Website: bh-photo
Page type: address-validator
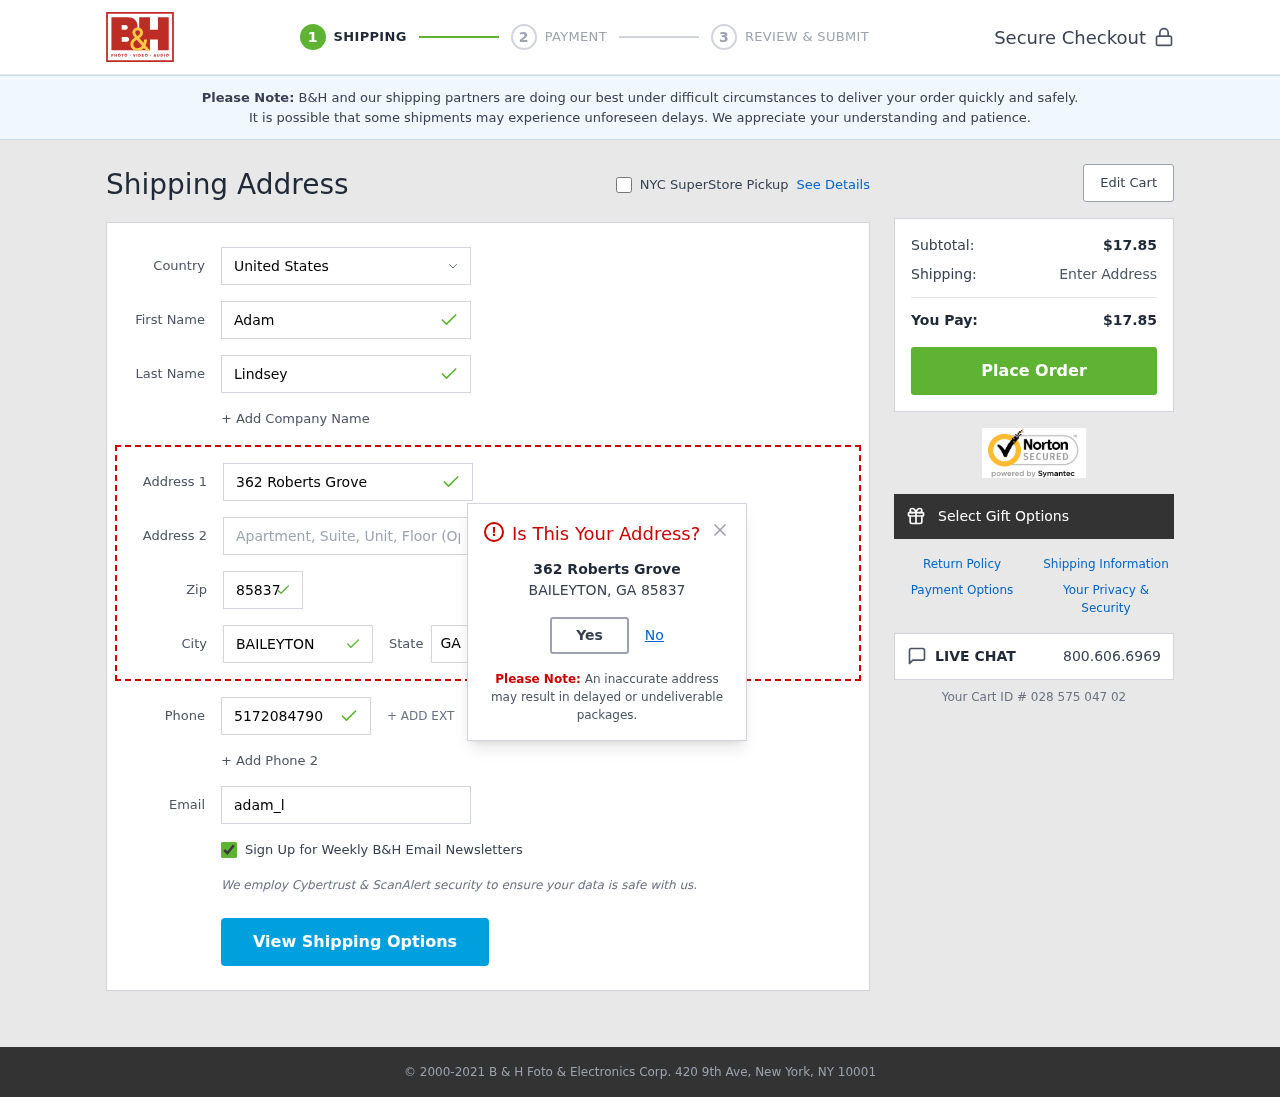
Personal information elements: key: PII_CITY
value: Baileyton
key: PII_COUNTRY
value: United States
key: PII_EMAIL
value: adam_lindsey@gmail.com
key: PII_FIRSTNAME
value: Adam
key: PII_LASTNAME
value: Lindsey
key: PII_PHONE
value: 5172084790
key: PII_POSTCODE
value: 85837
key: PII_STATE_ABBR
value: GA
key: PII_STREET
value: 362 Roberts Grove
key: PII_CITY_MODAL
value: BAILEYTON
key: PII_POSTCODE_FULL
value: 85837
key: PII_POSTCODE_NUMERIC
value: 85837
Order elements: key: ORDER_SUBTOTAL
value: $17.85
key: ORDER_TOTAL
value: $17.85
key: ORDER_ID
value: Your Cart ID # 028 575 047 02